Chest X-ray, PA view. Patient: 62 years old, sex M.
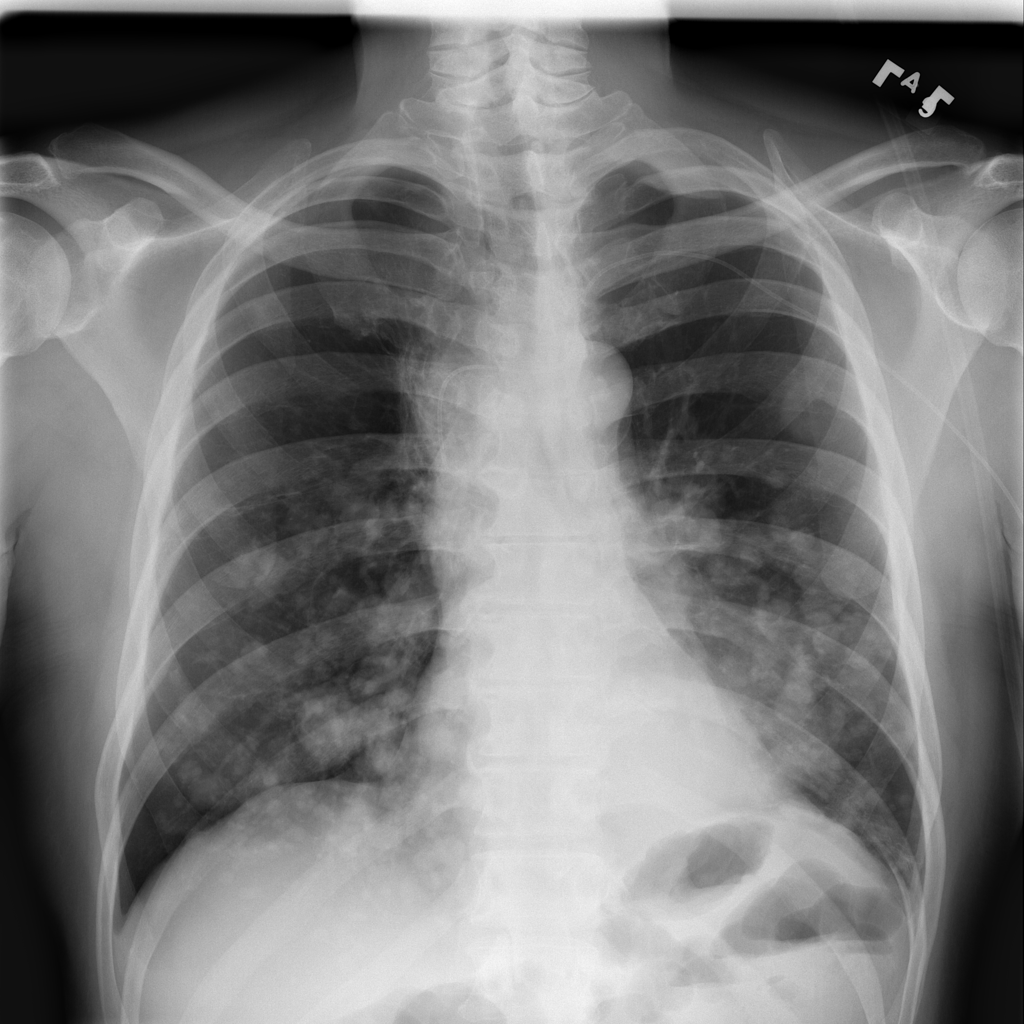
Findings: Nodule